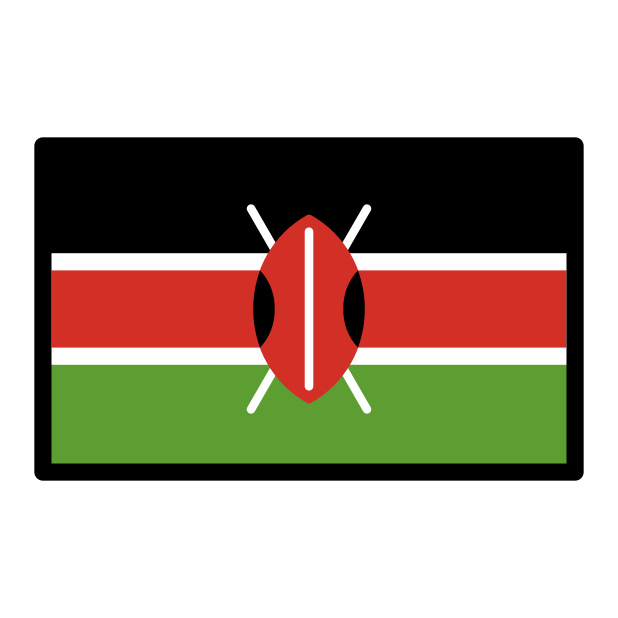
flag: Kenya